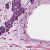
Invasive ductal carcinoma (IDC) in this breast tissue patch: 1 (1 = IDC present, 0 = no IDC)